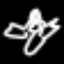
Label: angel